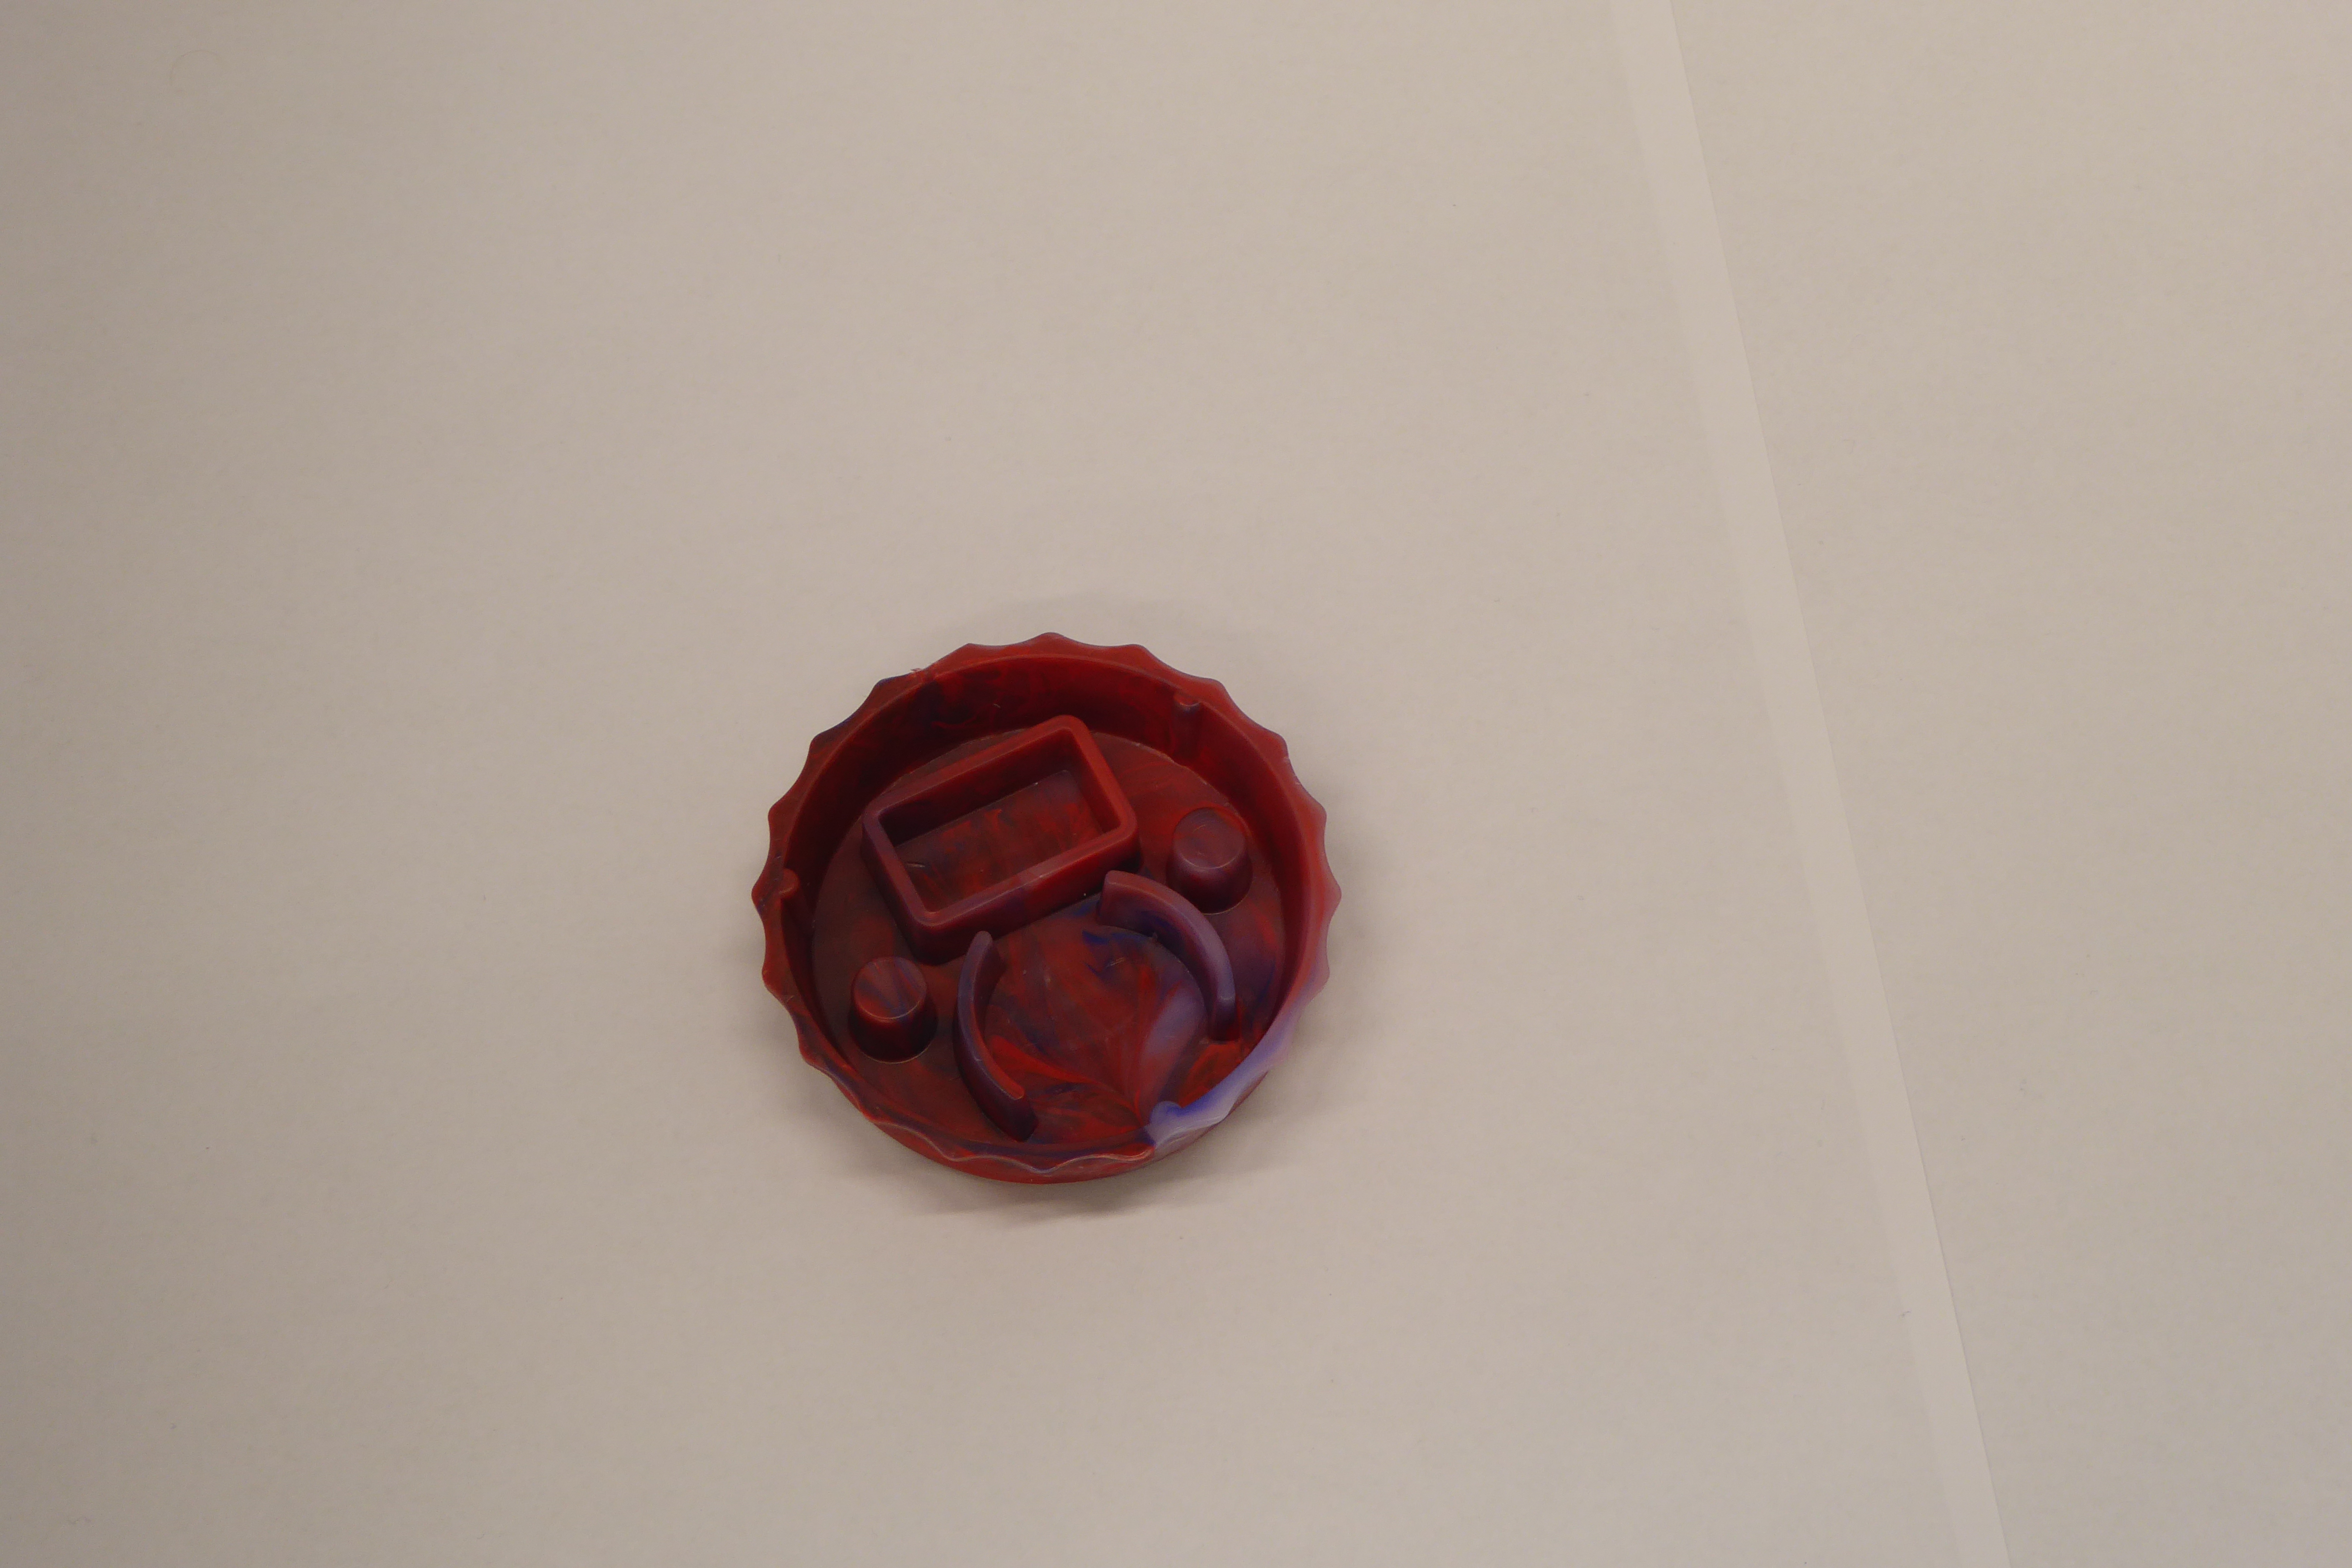
Label: Bottle Opener - Cover